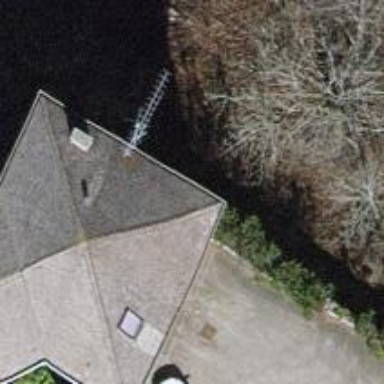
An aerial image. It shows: Building with hipped roof design.